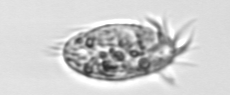
Label: Euplotes